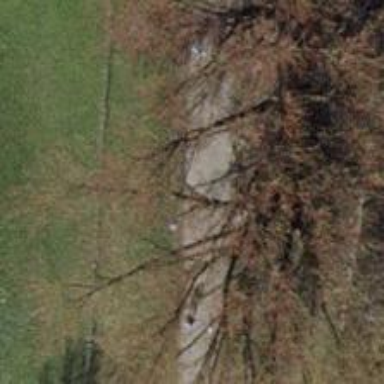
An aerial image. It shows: Brown bench in the vicinity.